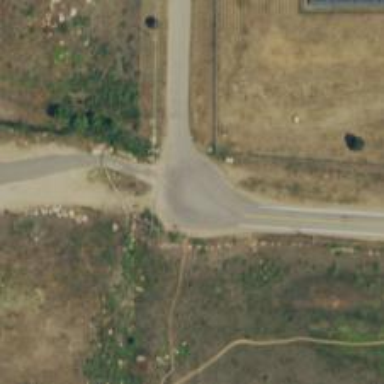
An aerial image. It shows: Turning circle on the road.